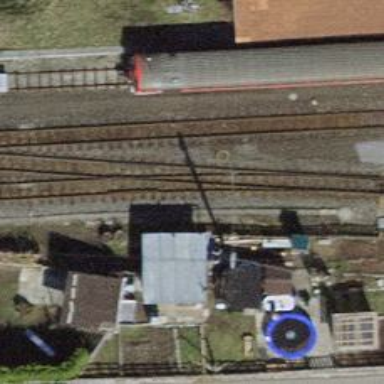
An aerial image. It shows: Narrow-gauge railway siding with 1 track. The track is electrified with contact line.